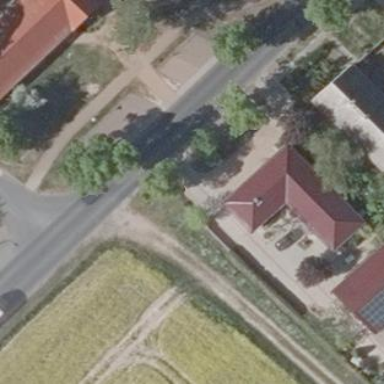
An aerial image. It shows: Building serving as veterinary clinic.